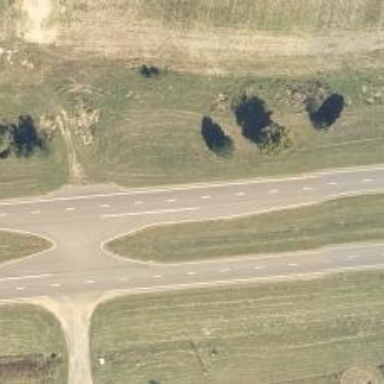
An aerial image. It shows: Expressway with dual carriageways made of asphalt at trunk level.